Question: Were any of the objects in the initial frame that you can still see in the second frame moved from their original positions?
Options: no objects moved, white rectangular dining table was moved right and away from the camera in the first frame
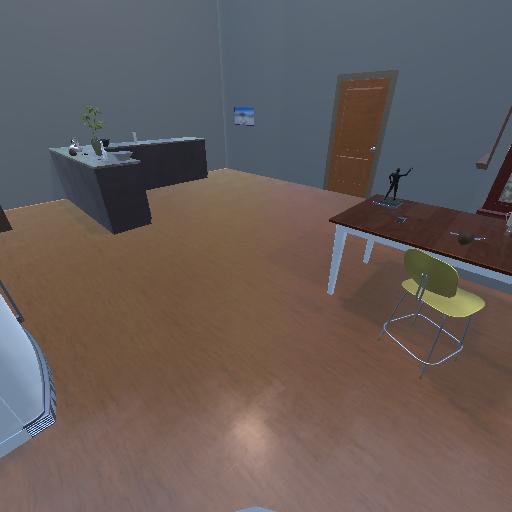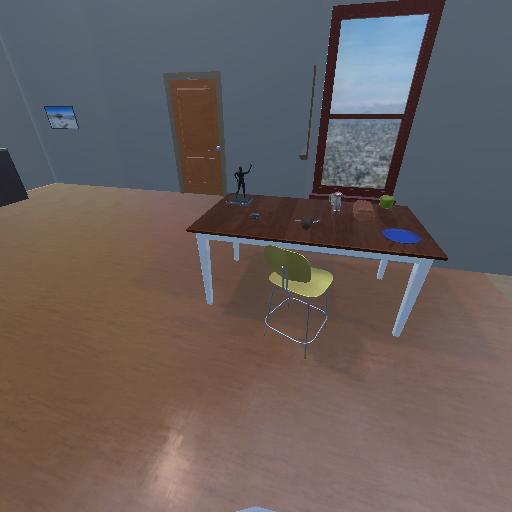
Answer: no objects moved